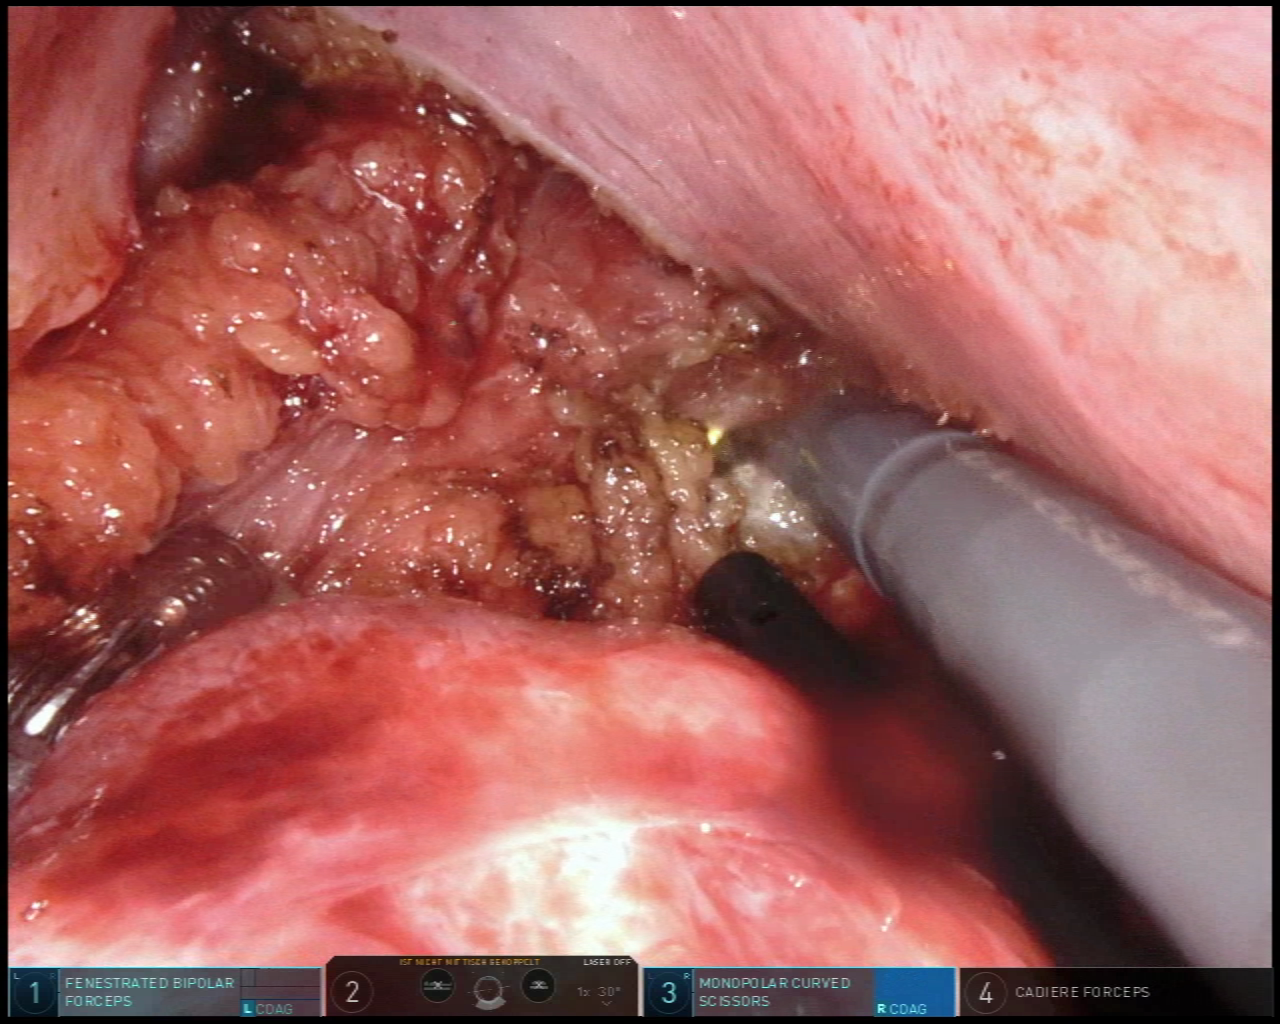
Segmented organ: vesicular_glands
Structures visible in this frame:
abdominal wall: no
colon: no
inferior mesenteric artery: no
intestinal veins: no
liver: no
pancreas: no
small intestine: no
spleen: no
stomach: no
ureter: no
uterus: no
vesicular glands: yes